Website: home-depot
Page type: billing-address
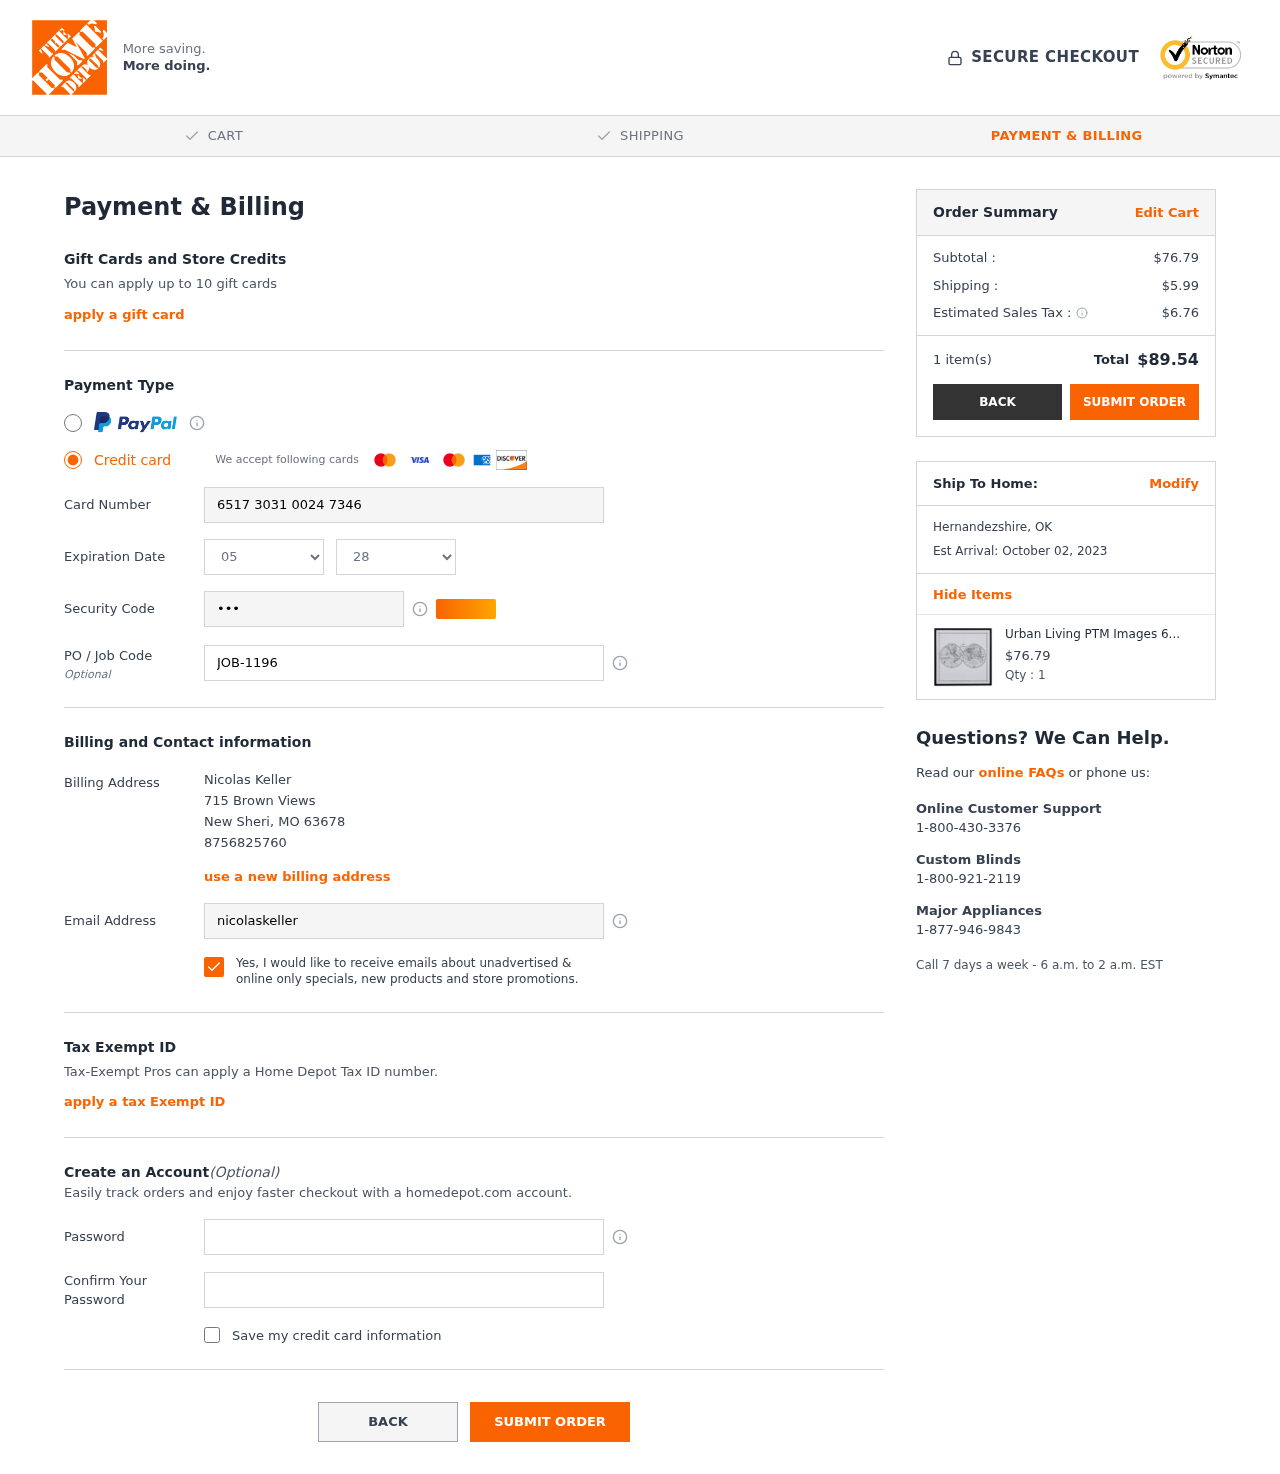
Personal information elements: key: PII_CARD_CVV
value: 501
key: PII_CARD_EXPIRY_MONTH
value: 05
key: PII_CARD_EXPIRY_YEAR
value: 28
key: PII_CARD_NUMBER
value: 6517 3031 0024 7346
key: PII_CITY
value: New Sheri
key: PII_CITY2
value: Hernandezshire
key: PII_EMAIL
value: nicolaskeller@yahoo.com
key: PII_FULLNAME
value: Nicolas Keller
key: PII_JOB_CODE
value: JOB-1196
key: PII_PHONE
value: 8756825760
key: PII_POSTCODE
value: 63678
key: PII_STATE_ABBR
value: MO
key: PII_STATE_ABBR2
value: OK
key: PII_STREET
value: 715 Brown Views
Product elements: key: PRODUCT1_NAME
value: Urban Living PTM Images 6-17329 Collection Inverse Framed giclee Wall Art
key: PRODUCT1_PRICE
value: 76.79
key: PRODUCT1_QUANTITY
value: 1
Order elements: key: ORDER_SUBTOTAL
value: $76.79
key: ORDER_SHIPPING_COST
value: $5.99
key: ORDER_TAX
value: $6.76
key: ORDER_NUM_ITEMS
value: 1 item(s)
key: ORDER_TOTAL
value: $89.54
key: ORDER_DELIVERY_DATE
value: Est Arrival: October 02, 2023